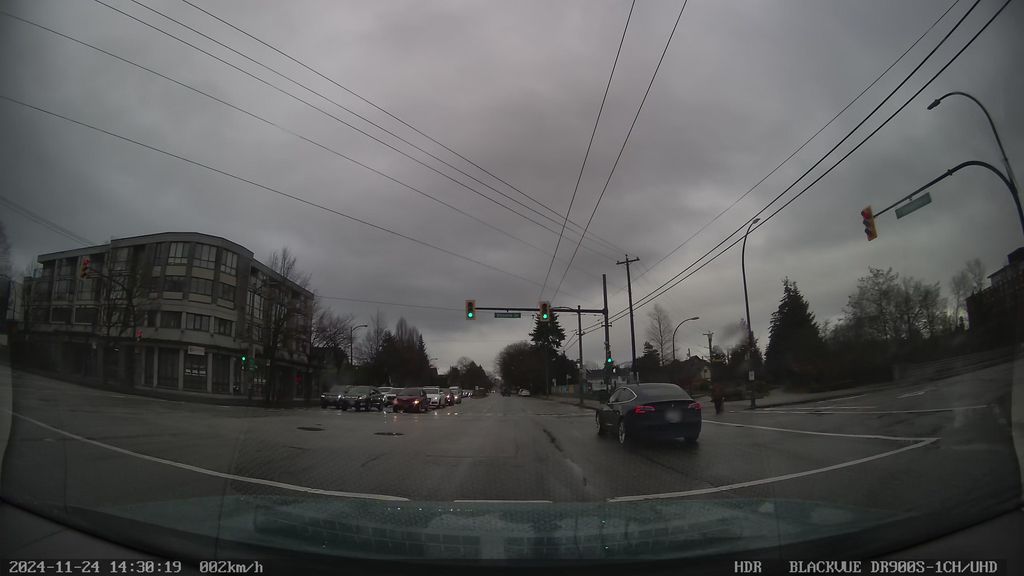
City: vancouver